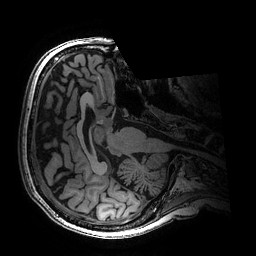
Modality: T1w
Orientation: axial
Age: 60
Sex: female
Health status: healthy
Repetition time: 2.53 s
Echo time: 0.0034 s